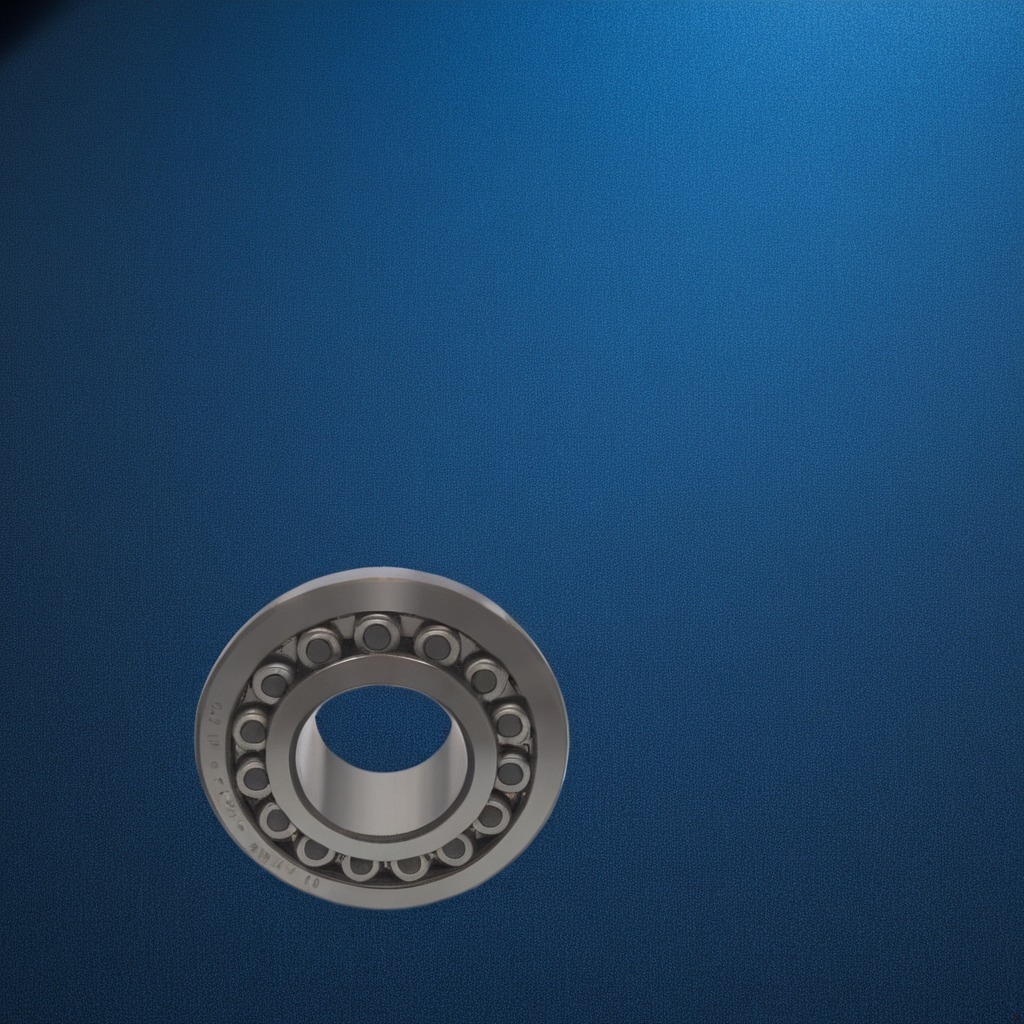
A metal ball bearing is lying on a clean granite tabletop covered with a blue rubber mat inside a workshop under bright overhead lighting crisp shadows high clarity worn but beneath the mat.